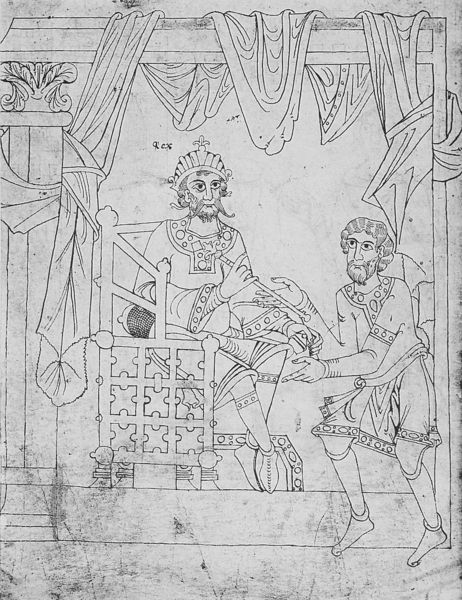
Titel: Annalen von Metz und Heiligenviten
Standort: Herkunftsort: Metz, Saint-Vincent (EU - F)
Institution: München, Bayerische Staatsbibliothek
Schlagwörter: weiß, männer, schwarz, skizze, stuhl, säule, zeichnung, tuch, alt, bart, diener, kleidung, vorhang, borte, krone, schuhe, stab, treppe, könig, thron, tusche, druck, soldat, herrscher, römer, toga, tunika, zepter, rex, goetter, köniog, thron krone stab